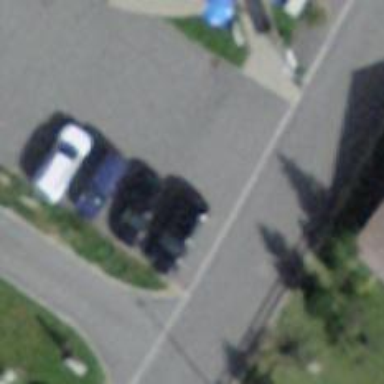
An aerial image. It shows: Paved parking aisle in service road.